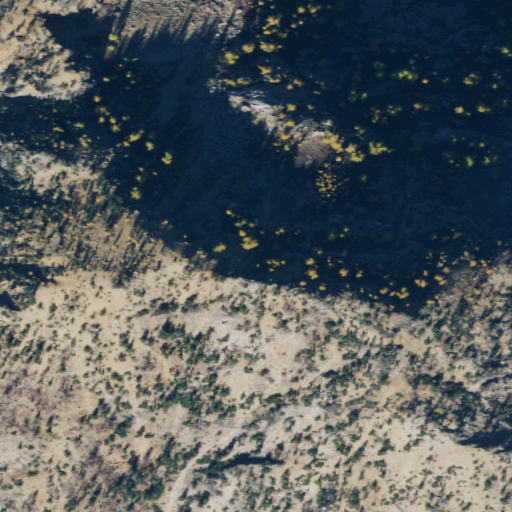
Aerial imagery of mountain in Washington named Lucerne Mountain containing grassland, shrub, barren land, and evergreen forest